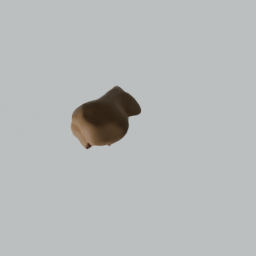
Label: people